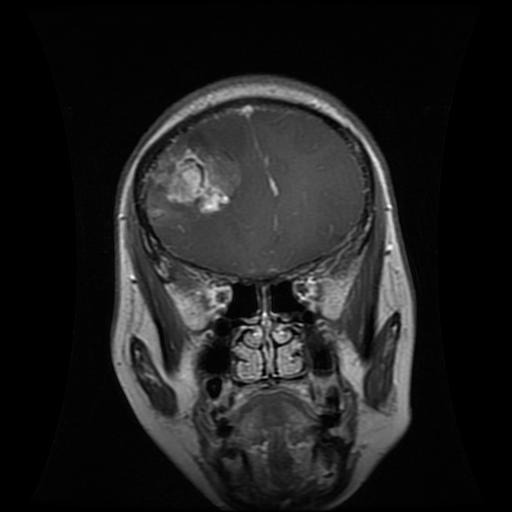
Label: glioma